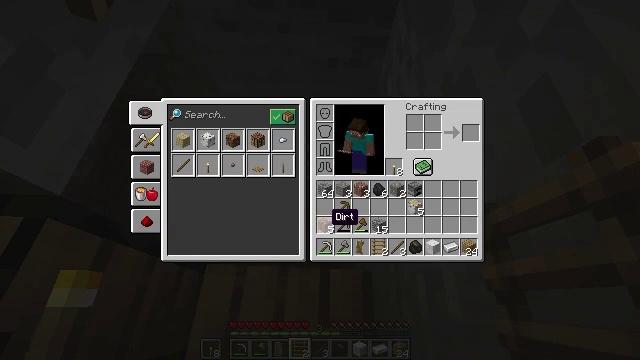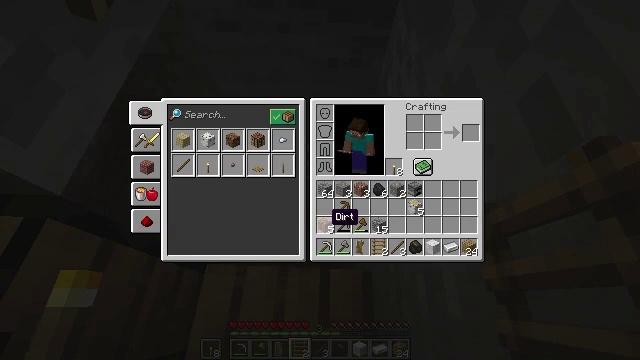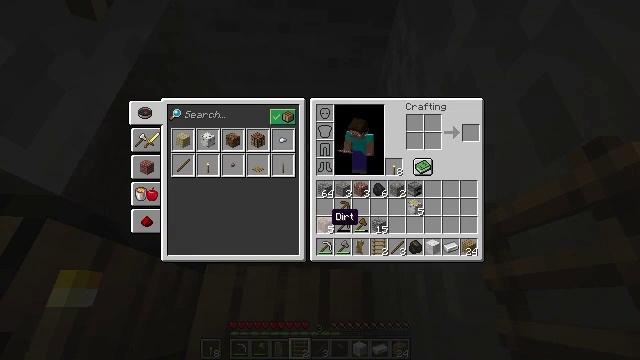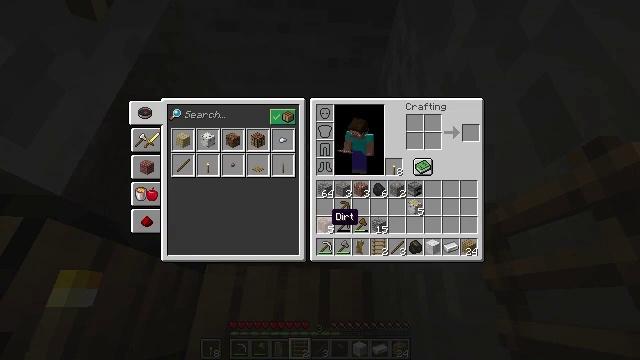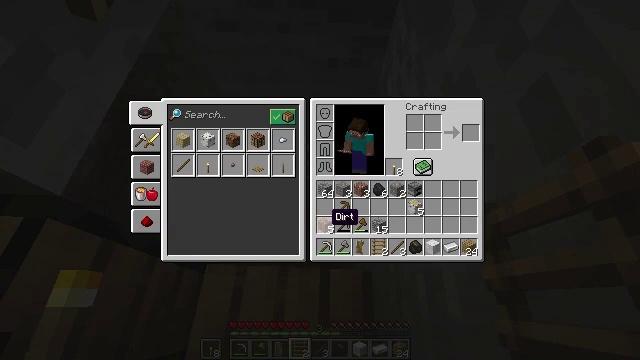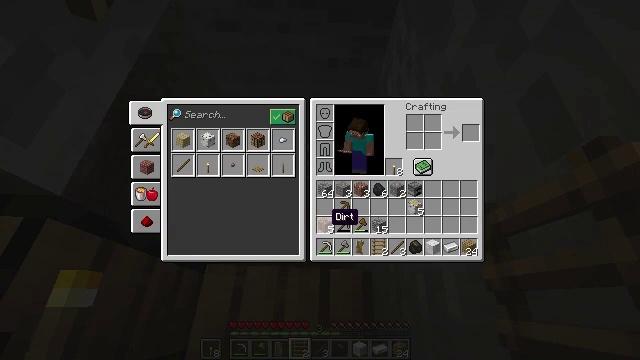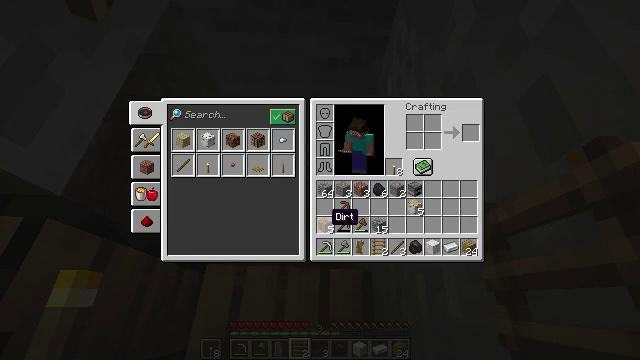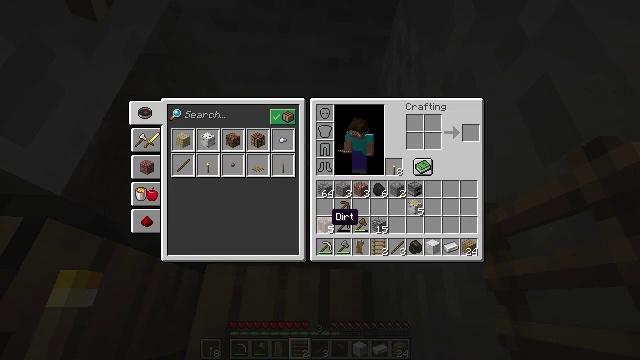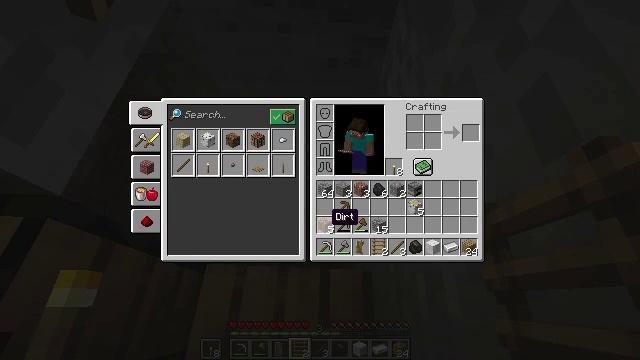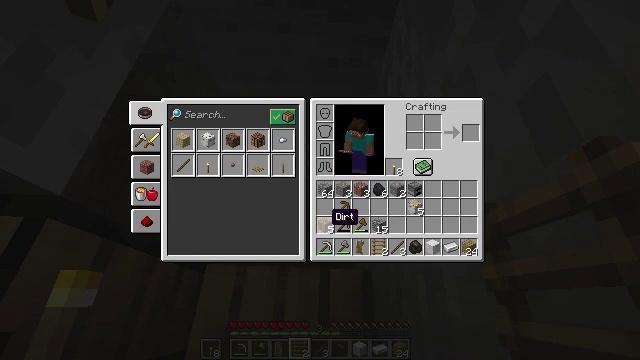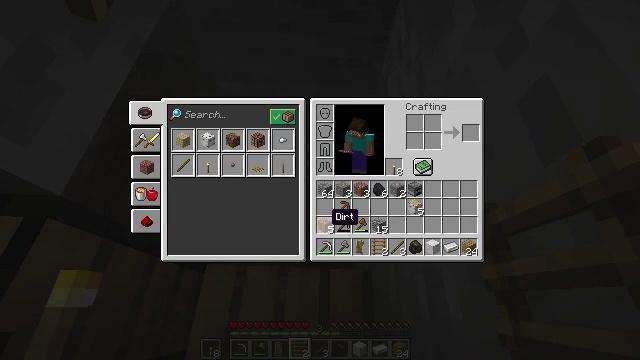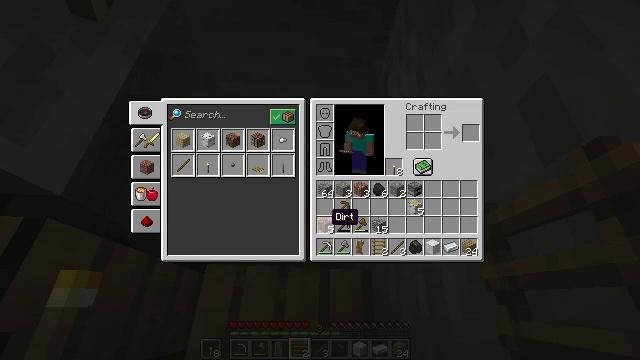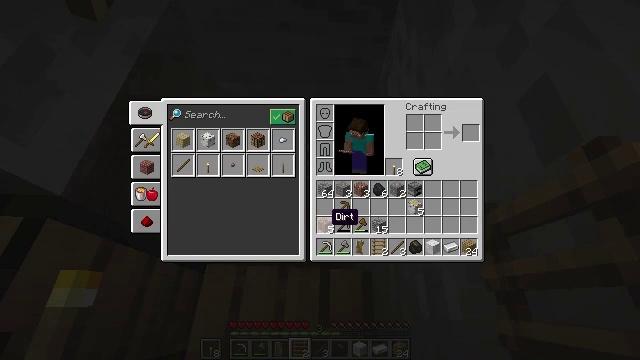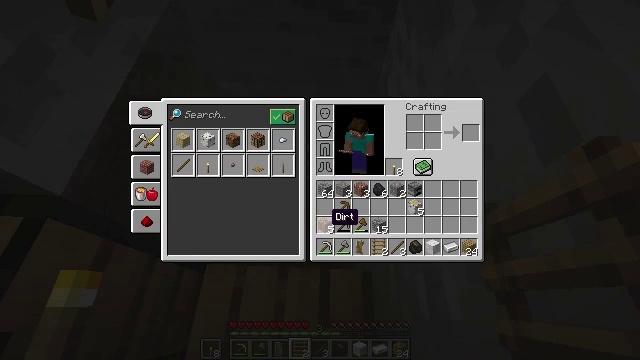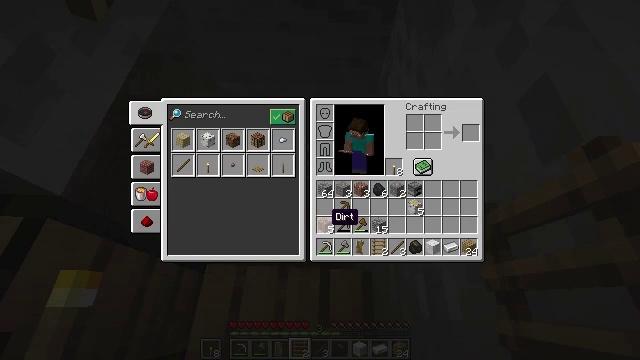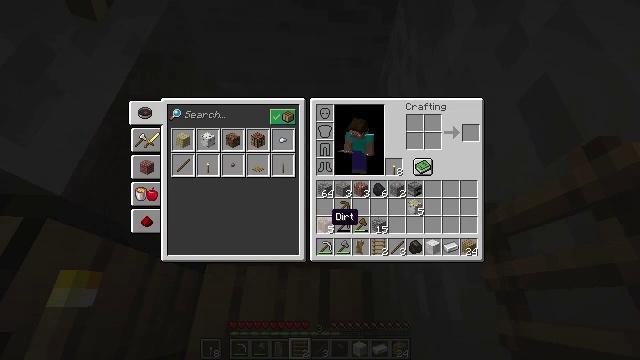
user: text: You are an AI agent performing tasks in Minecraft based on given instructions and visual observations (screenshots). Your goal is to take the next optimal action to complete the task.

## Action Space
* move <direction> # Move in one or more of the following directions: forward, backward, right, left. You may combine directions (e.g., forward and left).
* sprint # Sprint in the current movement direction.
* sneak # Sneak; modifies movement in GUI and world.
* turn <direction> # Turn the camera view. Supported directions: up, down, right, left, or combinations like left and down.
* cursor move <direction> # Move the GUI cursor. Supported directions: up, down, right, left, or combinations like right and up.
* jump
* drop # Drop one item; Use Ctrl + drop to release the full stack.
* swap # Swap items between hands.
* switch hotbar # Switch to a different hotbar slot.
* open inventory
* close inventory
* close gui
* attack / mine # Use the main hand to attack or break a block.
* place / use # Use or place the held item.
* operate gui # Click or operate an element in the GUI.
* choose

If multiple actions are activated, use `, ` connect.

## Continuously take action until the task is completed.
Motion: motion action
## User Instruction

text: Mine the ladder from the wall.
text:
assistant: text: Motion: no_op
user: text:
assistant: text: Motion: no_op
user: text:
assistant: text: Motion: no_op
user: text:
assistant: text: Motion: no_op
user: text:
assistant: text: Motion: no_op
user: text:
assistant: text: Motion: no_op
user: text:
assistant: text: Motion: no_op
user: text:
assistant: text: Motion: no_op
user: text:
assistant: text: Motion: no_op
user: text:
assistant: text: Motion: no_op
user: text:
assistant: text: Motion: no_op
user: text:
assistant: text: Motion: no_op
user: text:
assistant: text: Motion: no_op
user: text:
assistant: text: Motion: no_op
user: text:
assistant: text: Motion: no_op
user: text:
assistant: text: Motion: no_op
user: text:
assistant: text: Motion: no_op
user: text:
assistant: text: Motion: no_op
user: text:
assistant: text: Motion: no_op
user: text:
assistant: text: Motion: no_op
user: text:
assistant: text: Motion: no_op
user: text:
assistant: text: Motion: no_op
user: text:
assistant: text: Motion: no_op
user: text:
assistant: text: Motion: no_op
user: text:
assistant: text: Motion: switch to hotbar 5
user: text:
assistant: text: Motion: switch to hotbar 5
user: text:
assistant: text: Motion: switch to hotbar 5
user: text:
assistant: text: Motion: switch to hotbar 5
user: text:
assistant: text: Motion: switch to hotbar 5
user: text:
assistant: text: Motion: no_op